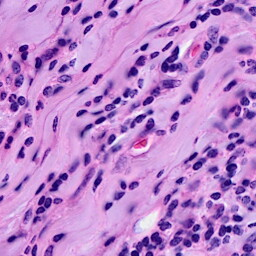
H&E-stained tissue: Breast